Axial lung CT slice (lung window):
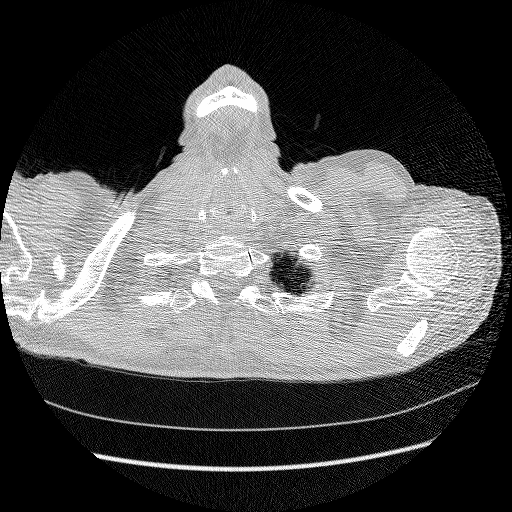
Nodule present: no